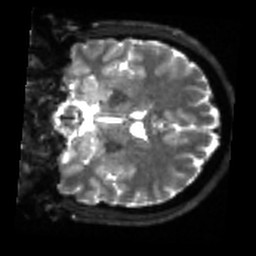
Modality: sbref
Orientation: coronal
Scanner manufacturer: siemens
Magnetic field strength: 3 T
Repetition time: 4 s
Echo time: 0.0594 s